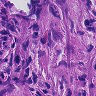
Metastatic tissue present: yes